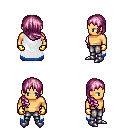
a pixel art fantasy rpg character, male body template, human, tanned skin, white trimmed cape, metal pants, pink right-swept hairstyle, gold gloves, metal boots, four views (front, back, left, right), 2x2 character sprite sheet, small pixel art, hard edges, no anti-aliasing